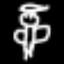
Label: angel